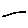
Label: line